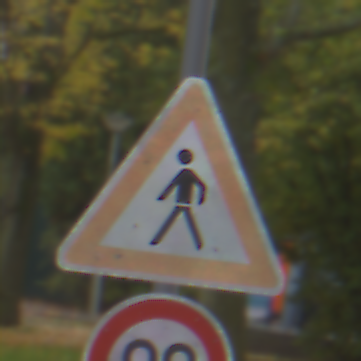
Verkehrszeichen: FussgaengerRechts
Zusatzzeichen unten: Geschwindigkeit90
Umgebung: Outdoor, Nature
Tageszeit: Midday
Wetter: Overcast
Licht: Natural
Jahreszeit: Autumn
Kontrast: LowContrast